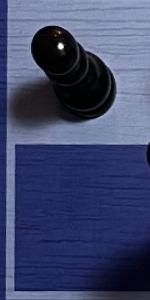
Label: Empty